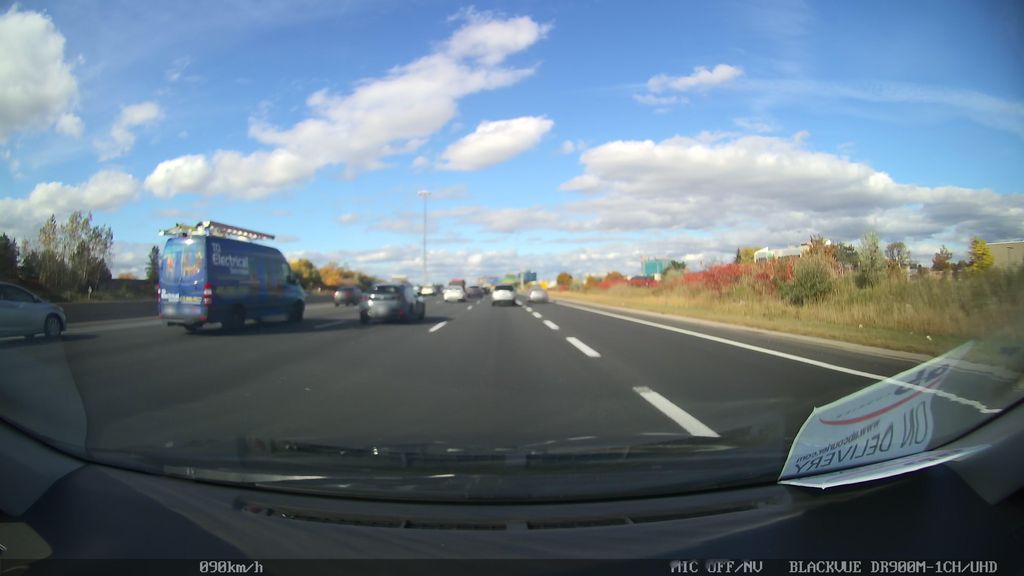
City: toronto